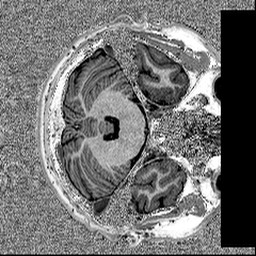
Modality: MP2RAGE
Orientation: axial
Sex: male